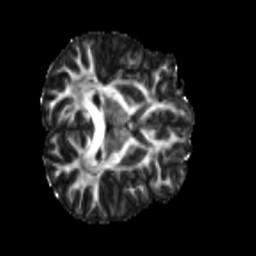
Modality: FA
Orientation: axial
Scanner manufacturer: siemens
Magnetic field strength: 3 T
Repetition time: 4 s
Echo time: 0.0594 s